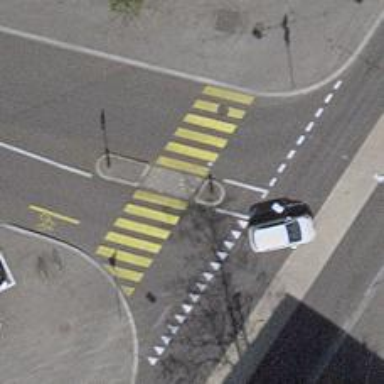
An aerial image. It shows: Uncontrolled road crossing with pedestrian island.